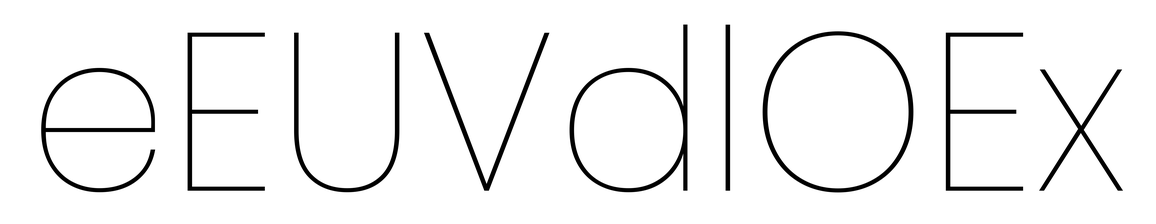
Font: Poppins-Thin